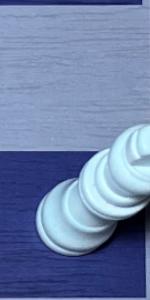
Label: King_White